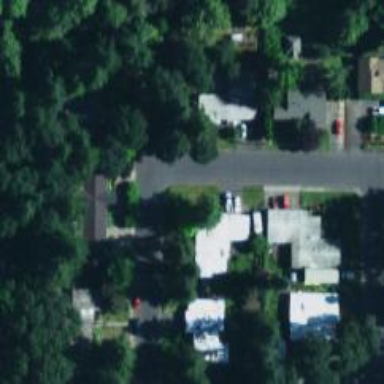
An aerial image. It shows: Residential road with sidewalk on the left side.